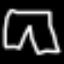
Label: pants